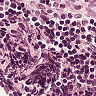
Metastatic tissue present: no